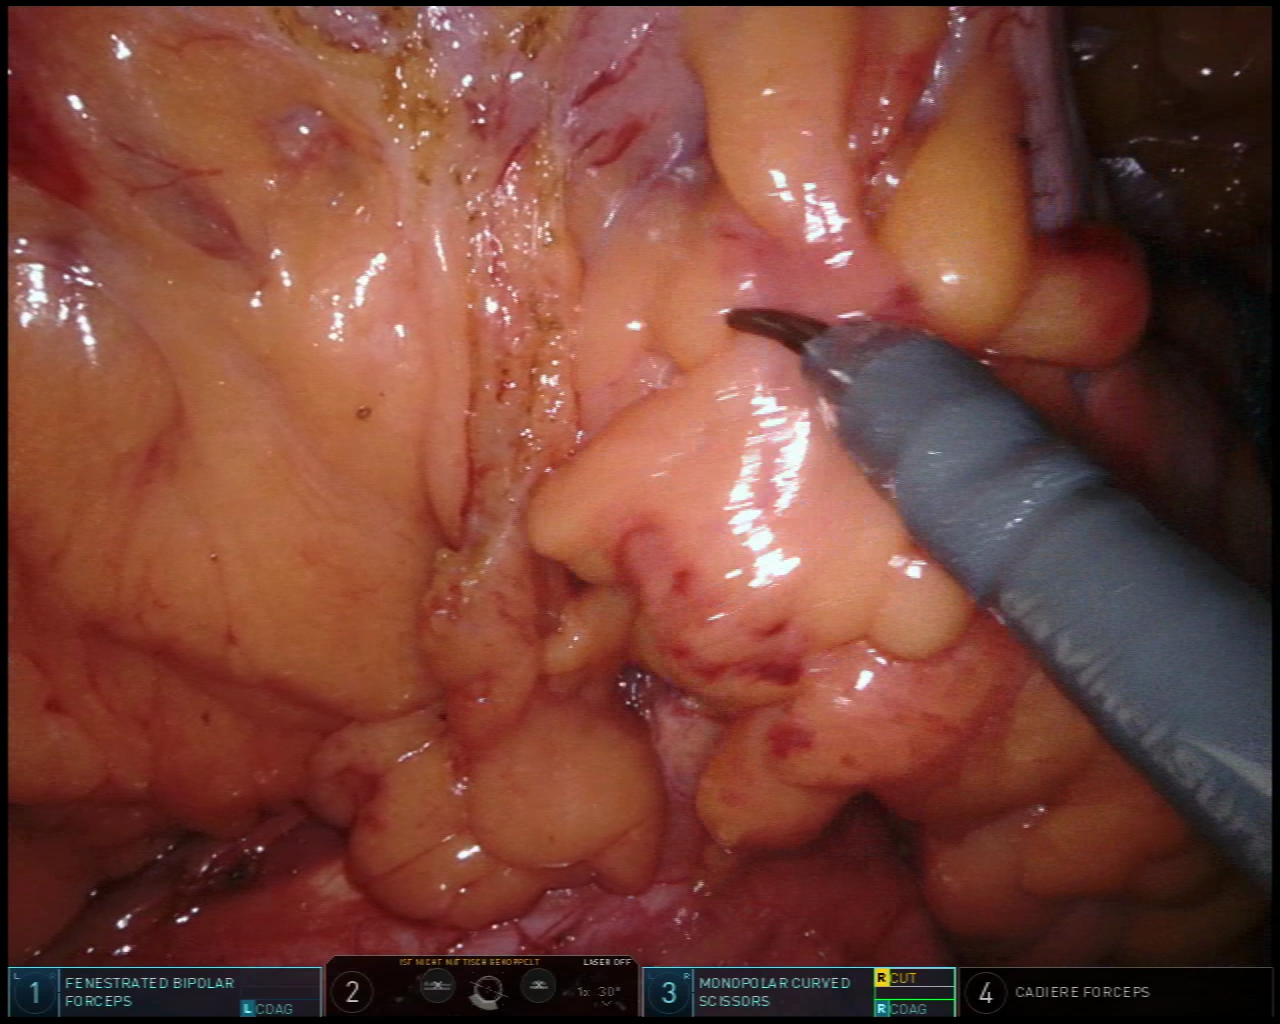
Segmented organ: ureter
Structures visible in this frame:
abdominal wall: no
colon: yes
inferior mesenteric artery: no
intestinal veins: no
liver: no
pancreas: no
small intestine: no
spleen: no
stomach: no
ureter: yes
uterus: no
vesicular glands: no